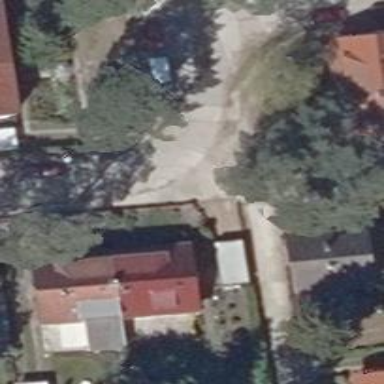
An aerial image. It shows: Residential road surfaced with concrete plates.